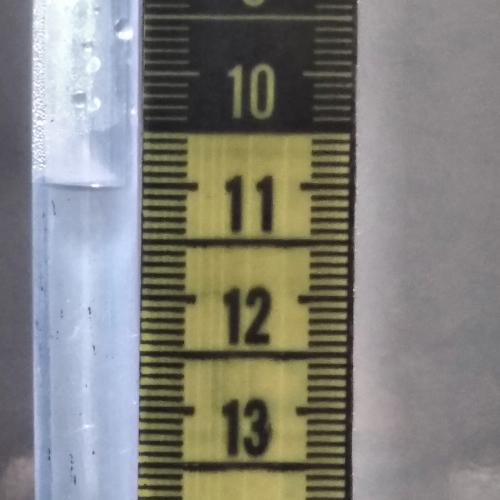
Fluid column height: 11.0 cm